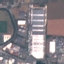
Land use / land cover class: Industrial